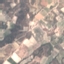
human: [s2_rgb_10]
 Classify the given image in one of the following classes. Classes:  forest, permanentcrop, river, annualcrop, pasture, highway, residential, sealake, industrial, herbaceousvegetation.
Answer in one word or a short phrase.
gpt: PermanentCrop